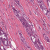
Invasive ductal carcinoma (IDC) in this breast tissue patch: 1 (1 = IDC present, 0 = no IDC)